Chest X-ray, PA view. Patient: 79 years old, sex M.
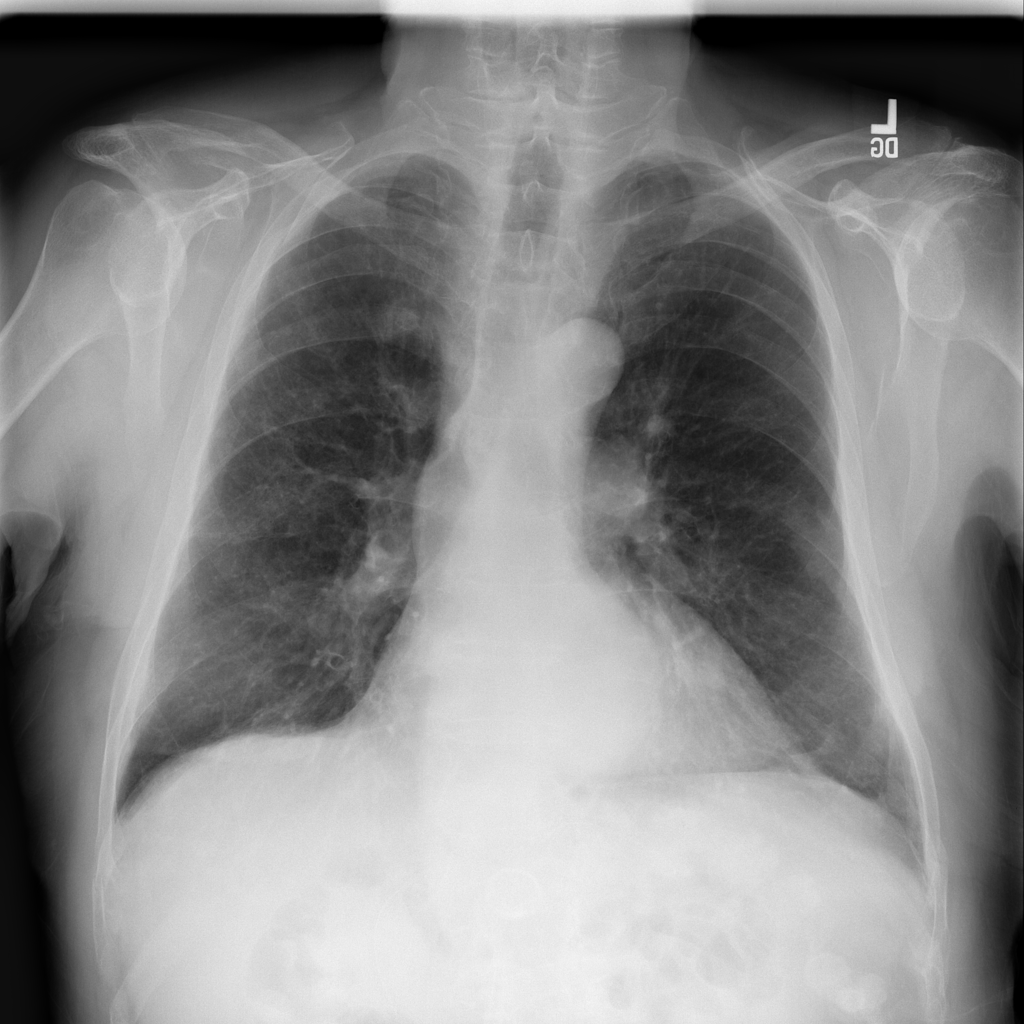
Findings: Fibrosis